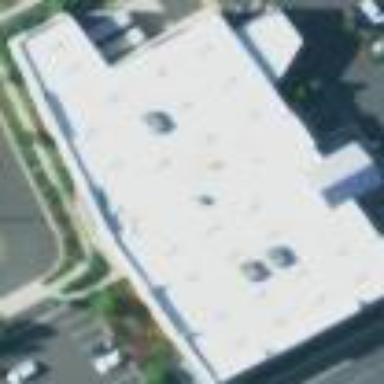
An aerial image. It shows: Building.